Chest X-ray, AP view. Patient: 9 years old, sex M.
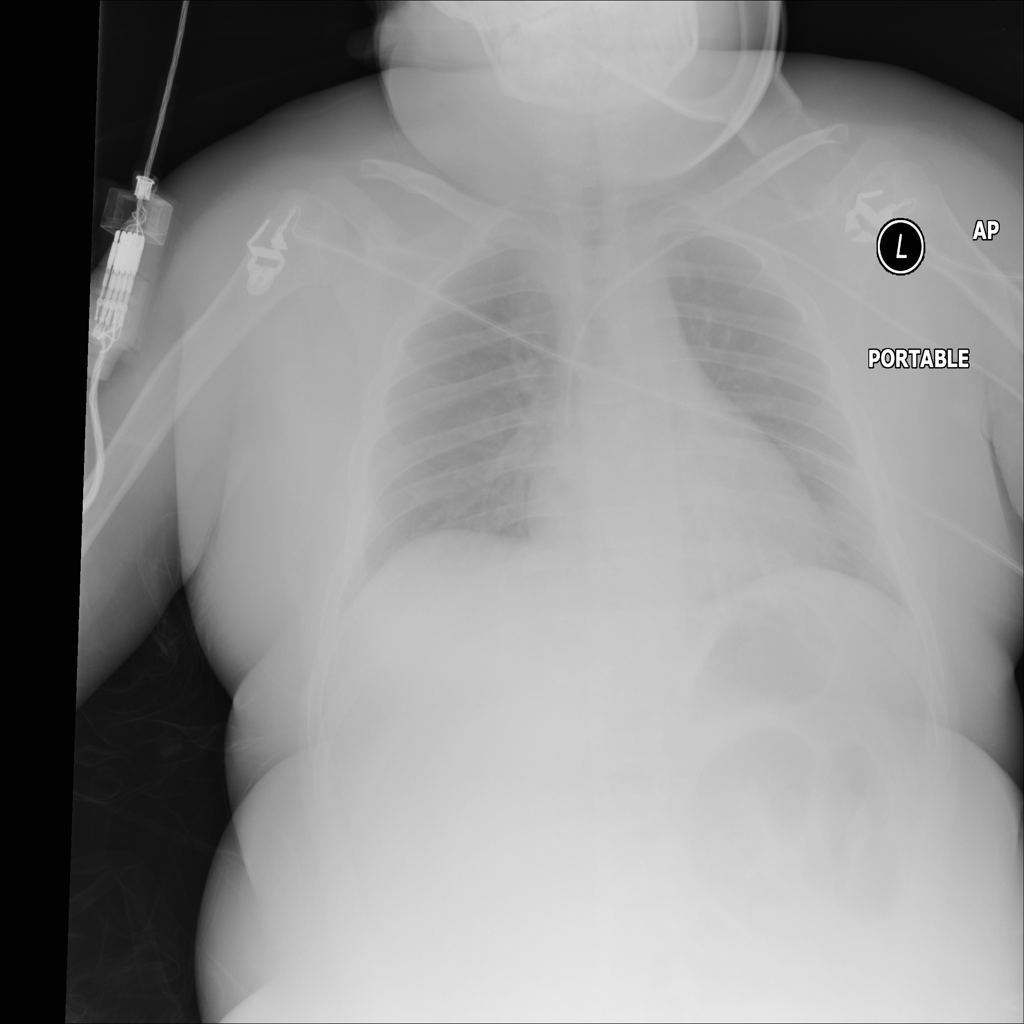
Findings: No Finding